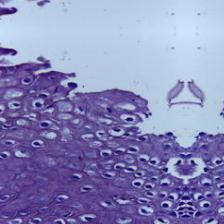
Diagnosis: Normal